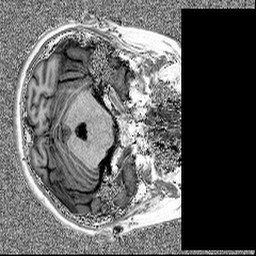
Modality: MP2RAGE
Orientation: axial
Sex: female